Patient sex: M
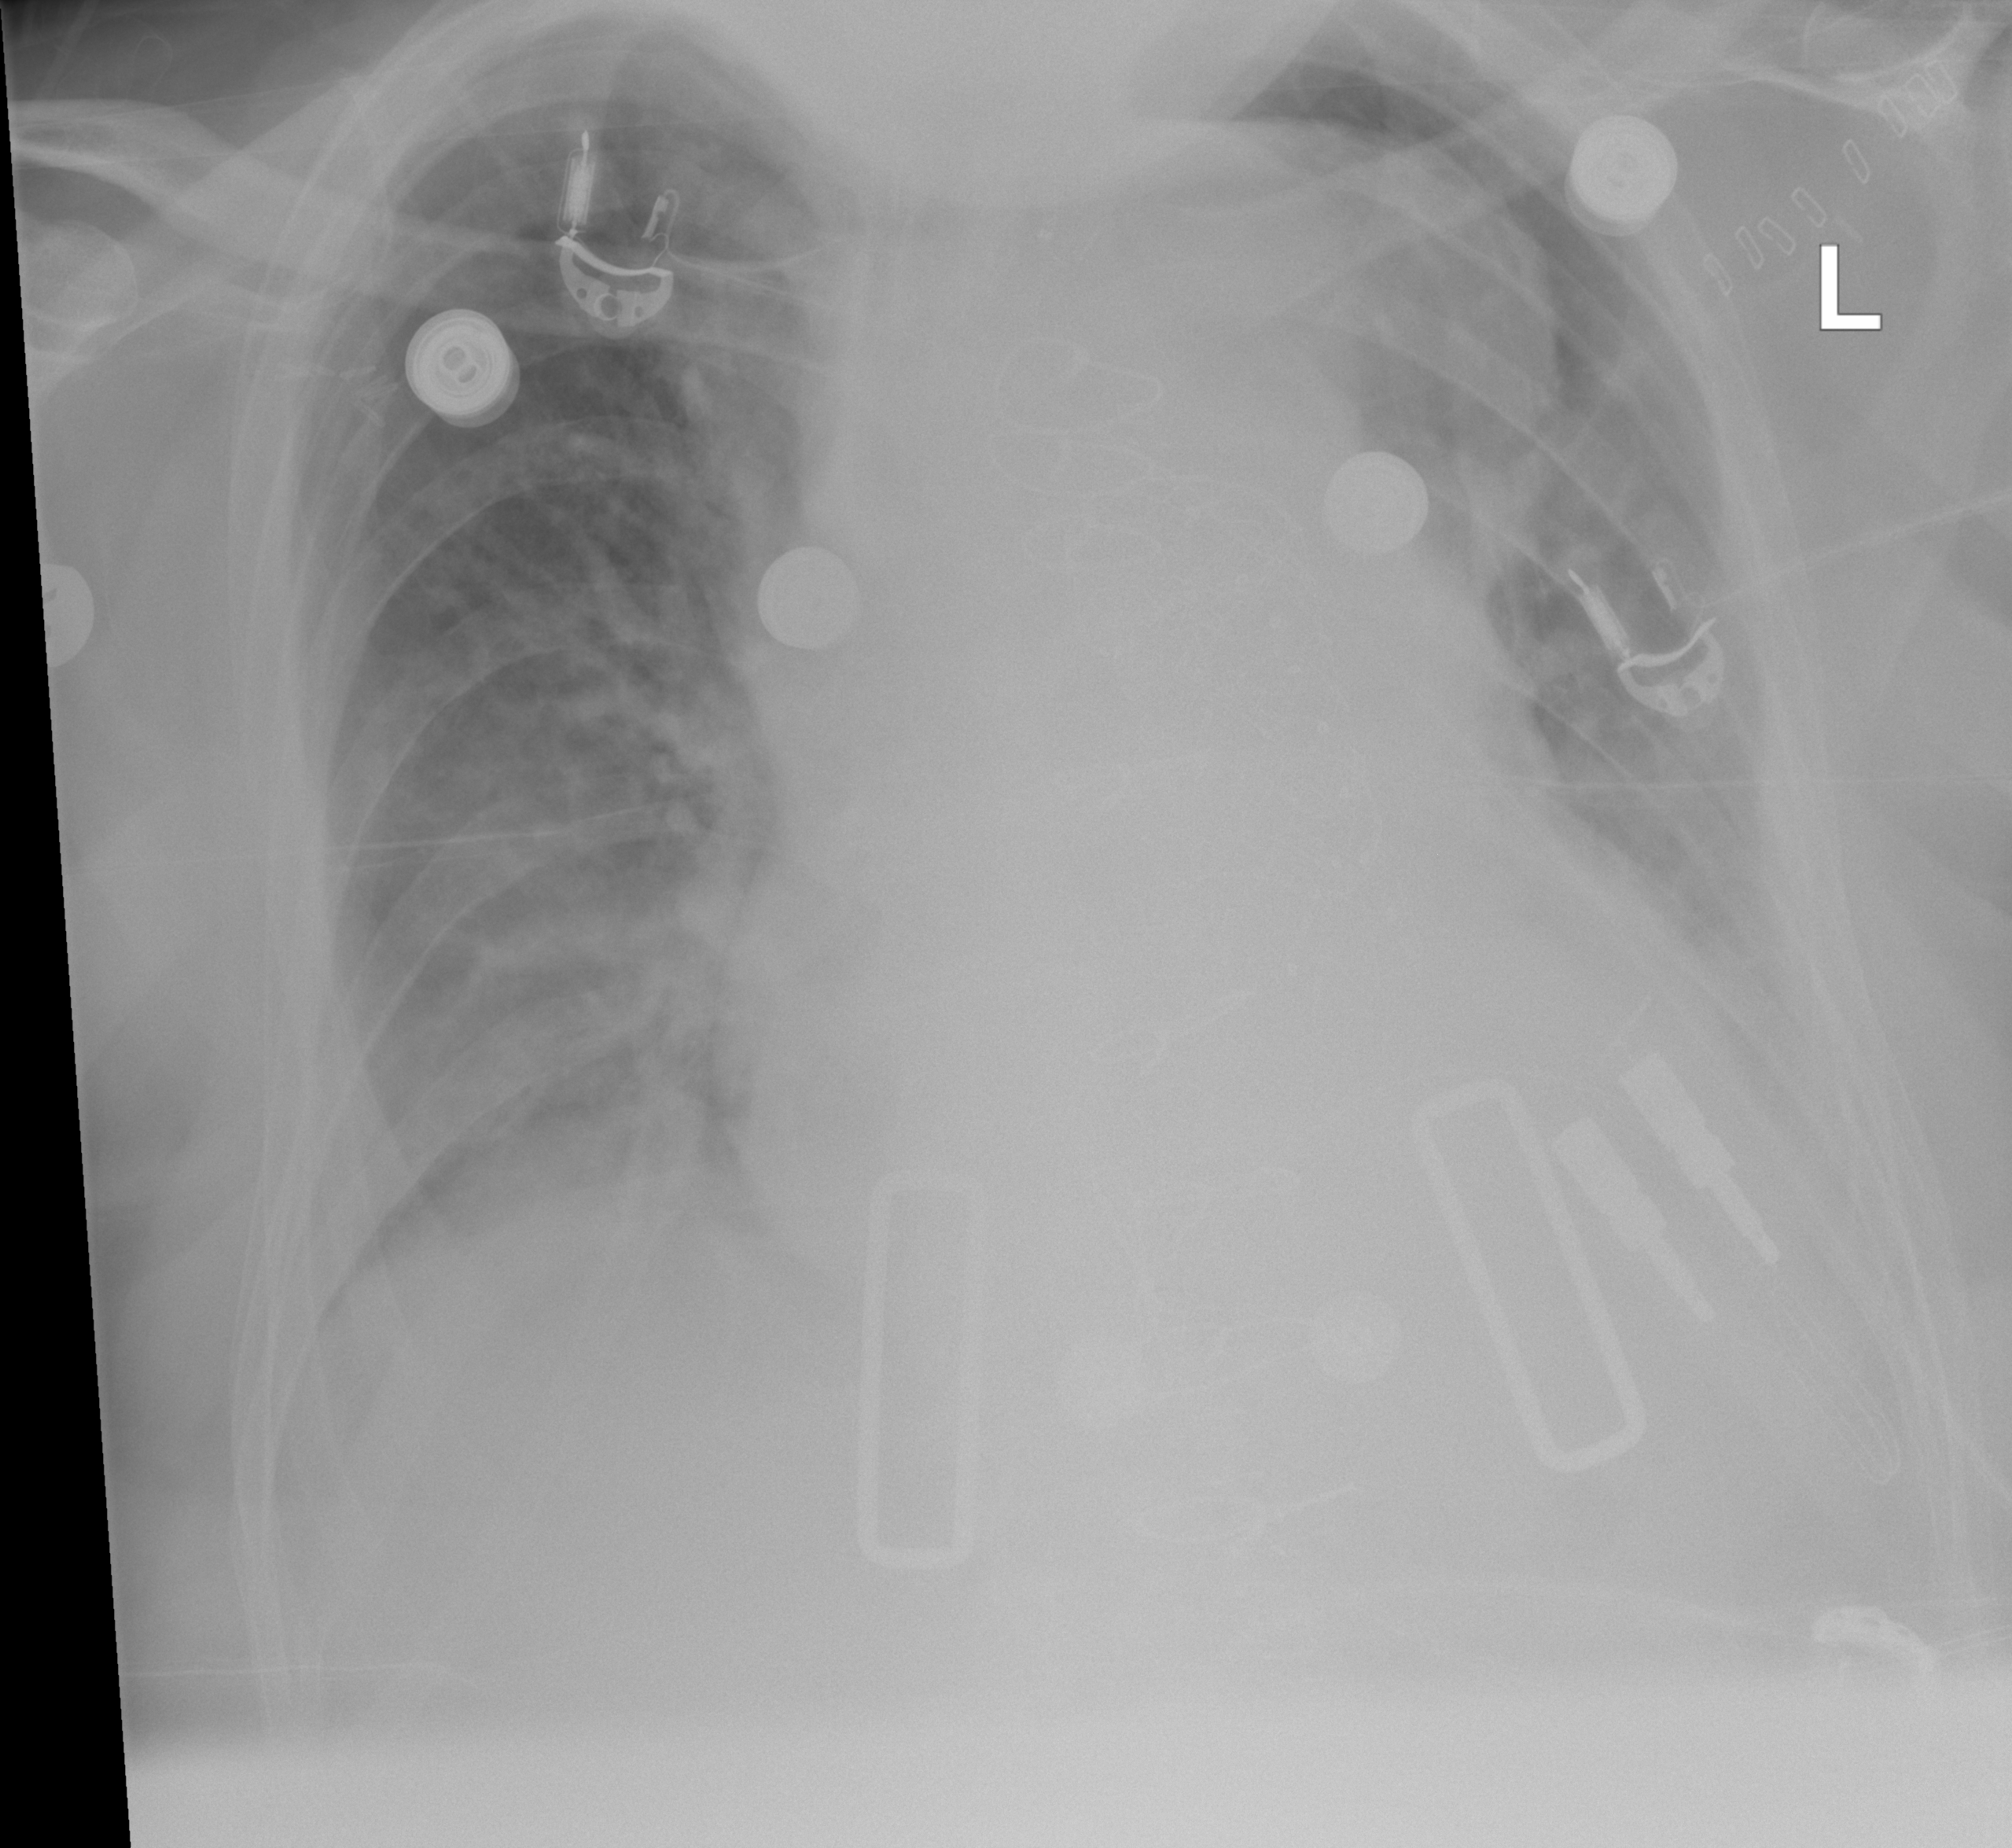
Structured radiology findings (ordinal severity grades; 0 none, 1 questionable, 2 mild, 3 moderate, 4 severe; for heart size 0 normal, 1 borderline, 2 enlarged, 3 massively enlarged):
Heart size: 2
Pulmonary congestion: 2
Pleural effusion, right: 2
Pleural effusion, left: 2
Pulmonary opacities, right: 2
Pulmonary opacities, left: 2
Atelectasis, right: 2
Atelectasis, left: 2